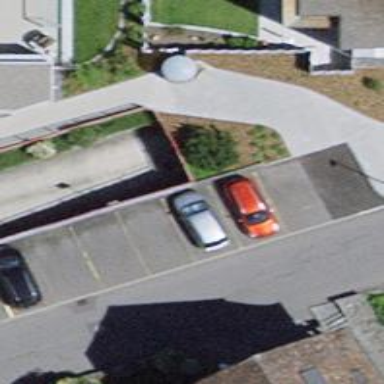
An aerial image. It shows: Parking entrance.